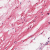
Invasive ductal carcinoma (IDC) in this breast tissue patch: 0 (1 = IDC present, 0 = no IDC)